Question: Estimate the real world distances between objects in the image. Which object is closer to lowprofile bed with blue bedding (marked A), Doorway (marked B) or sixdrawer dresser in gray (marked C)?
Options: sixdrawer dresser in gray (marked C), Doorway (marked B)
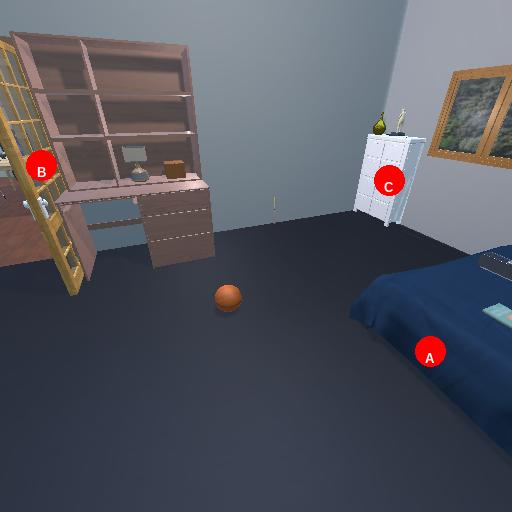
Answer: sixdrawer dresser in gray (marked C)